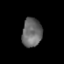
Tissue: prostate
Cell type: T cells
Senescence score: 0.3253
Nuclear area (px): 562
Mean DAPI intensity: 105.534